Interaction volume radius: 5 \u00c5
Interaction volume height: 20 \u00c5
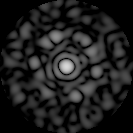
Disorder parameter: 0.8526